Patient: sex M, age 52
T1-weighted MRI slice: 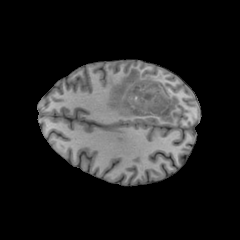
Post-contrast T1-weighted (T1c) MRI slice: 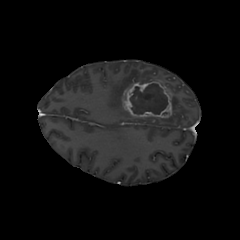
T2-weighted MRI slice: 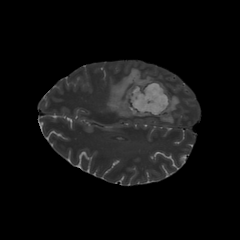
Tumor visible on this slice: yes
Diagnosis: Glioblastoma, IDH-wildtype
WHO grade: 4